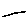
Label: line